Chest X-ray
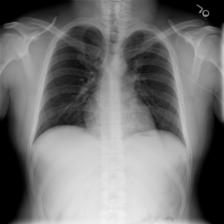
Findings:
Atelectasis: negative
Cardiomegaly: negative
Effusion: negative
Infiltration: negative
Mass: negative
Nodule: negative
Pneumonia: negative
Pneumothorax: negative
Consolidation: negative
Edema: negative
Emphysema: negative
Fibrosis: negative
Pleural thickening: negative
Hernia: negative